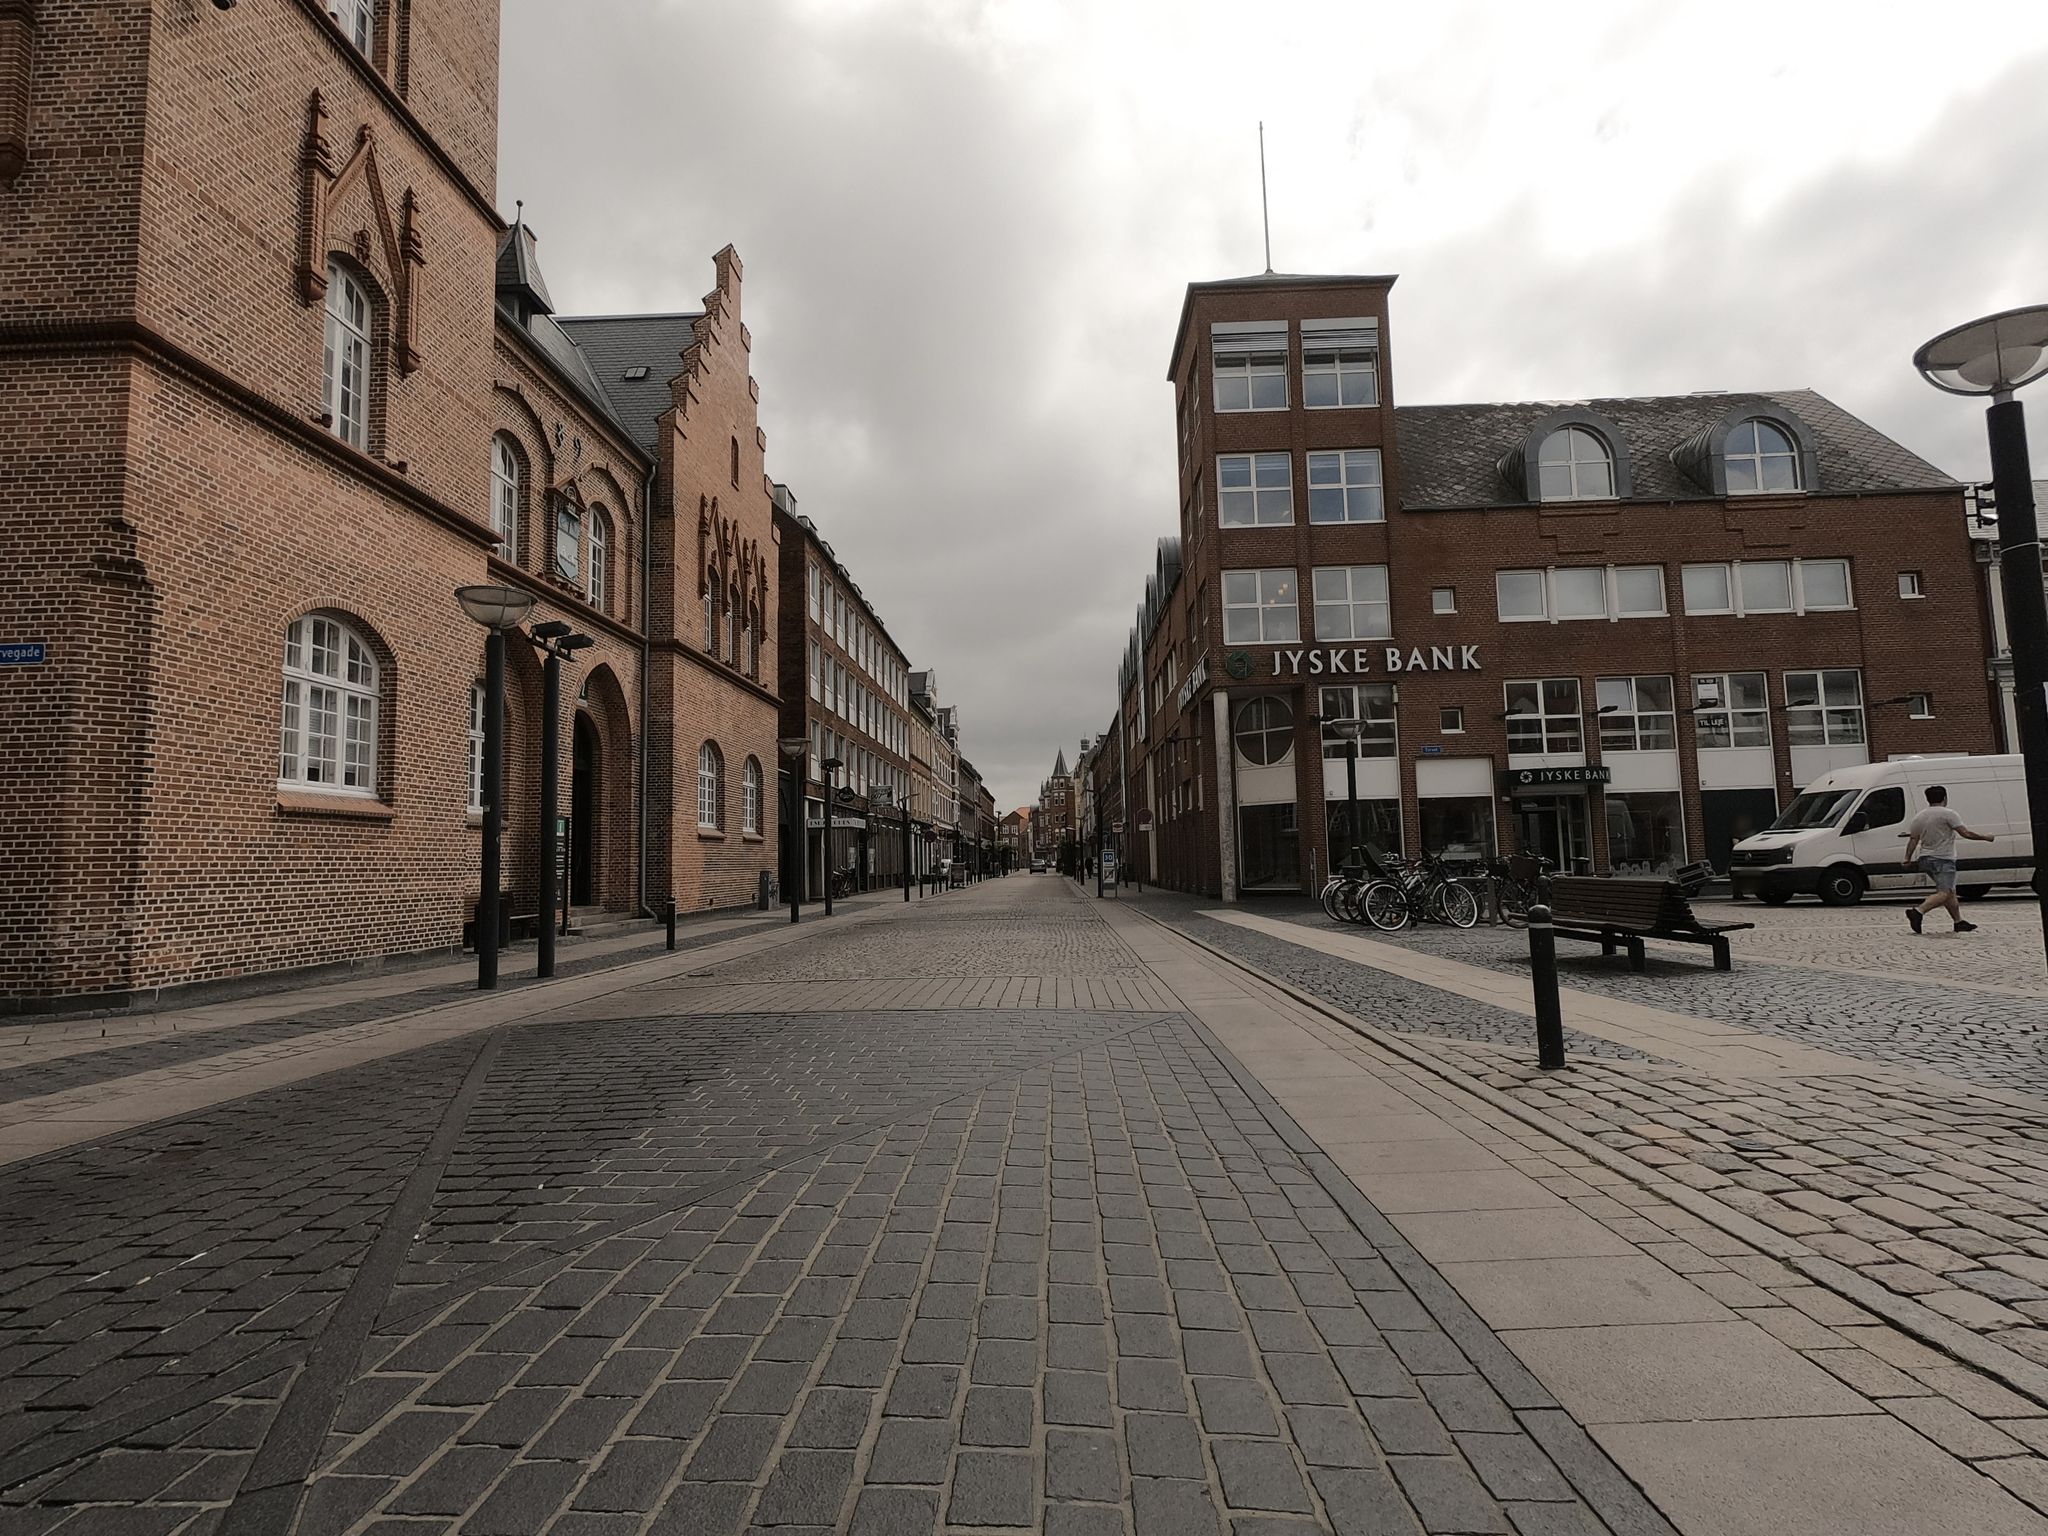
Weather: cloudy
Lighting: day
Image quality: good
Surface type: walking surface
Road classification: pedestrian, tertiary
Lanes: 2
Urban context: dense urban cluster
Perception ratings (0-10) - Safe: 6.01, Lively: 8.38, Beautiful: 6.97, Boring: 6.04, Depressing: 4.31, Wealthy: 9.57